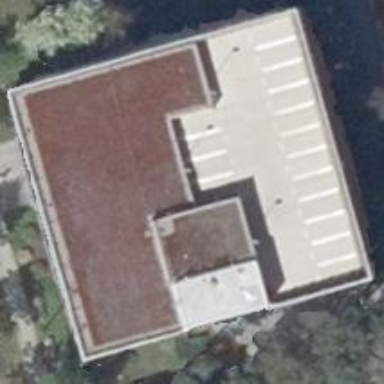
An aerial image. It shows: Multi-storey parking building with flat roof shape.